Question: I am coding a css3 and htm5 website and I ran into a problem where even when I change all of the classes for my sidebar "top-sidebar" it does not want to change background color. The fore color changes but the background does not want to change. Because it is a mess of 500 lines i will just put the lines that are about the top-sidebar.
HTML5:
'''
<aside class="top-sidebar">
<article>
<h2>Top Sidebar</h2>
<p>Discover how to use new techniques to achieve an outstanding, cross-browser HTML5.</p>
</article>
</aside>
'''
CSS3
'''
.top-sidebar {
background-color:#82a213;
width: 86%;
float: left;
border-radius: 5px;
-moz-border-radius: 5px;
-webkit-border-radius: 5px;
background-color: #FFF;
margin-top: 4%;
margin-left: 0;
padding: 0 7%;
margin-bottom: 0;
}
.top-sidebar p {
background-color:#82a213;
width: 90%;
}
.top-sidebar {
background-color:#82a213;
color:black;
width: 24%;
float: left;
margin-left: 2%;
border-radius: 5px;
-moz-border-radius: 5px;
-webkit-border-radius: 5px;
background-color: #FFF;
padding: 2% 3%;
margin-bottom: 2%;
}
'''
The result is(Look at the top side bar on the right top side):

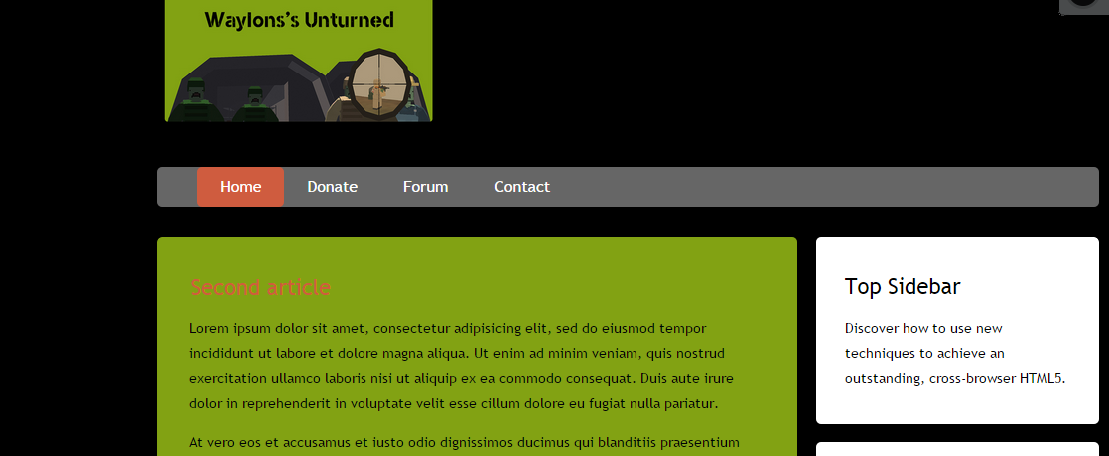
Answer: You are overriding the background color in the same class ^^
'''
background-color:#82a213;
background-color: #FFF;
'''
CSS is Cascade Style Sheets, what means that the lowest rule will override the above